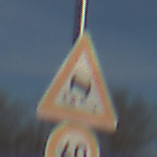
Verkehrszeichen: SchleuderOderRutschgefahr
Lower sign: Geschwindigkeit60
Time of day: MorningAfternoon
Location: Outdoor (Nature)
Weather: PartlyCloudy
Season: NotSpecified
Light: Natural